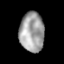
Tissue: lung
Cell type: Endothelial cells
Senescence score: 0.202
Nuclear area (px): 952
Mean DAPI intensity: 161.293